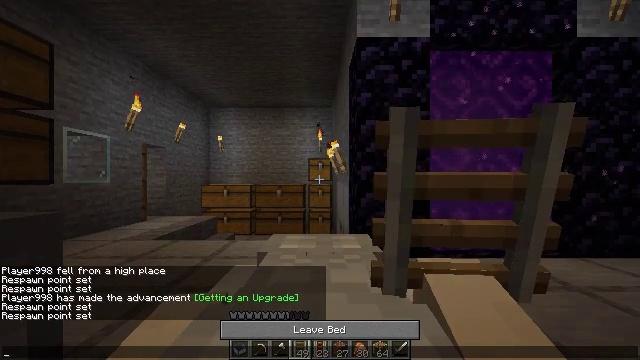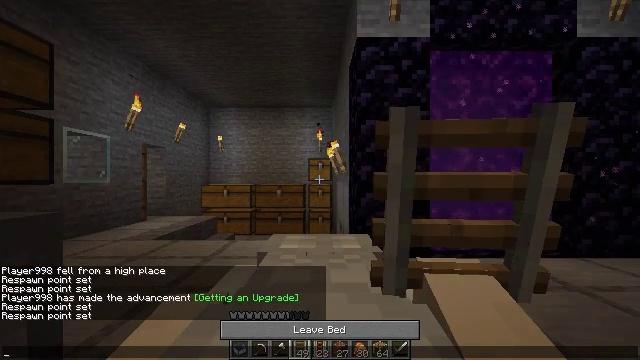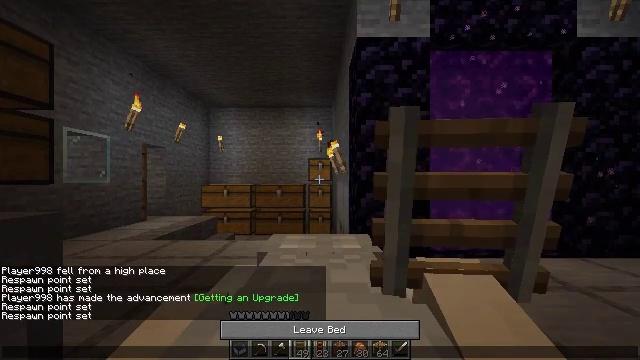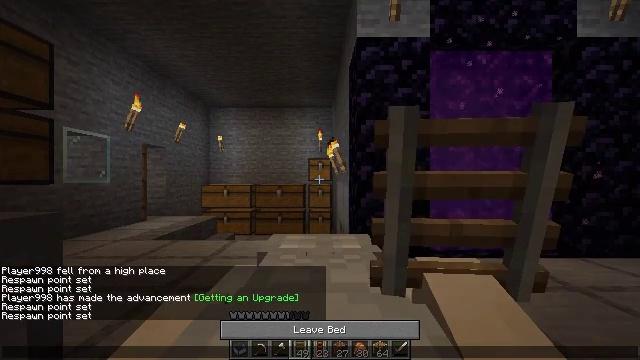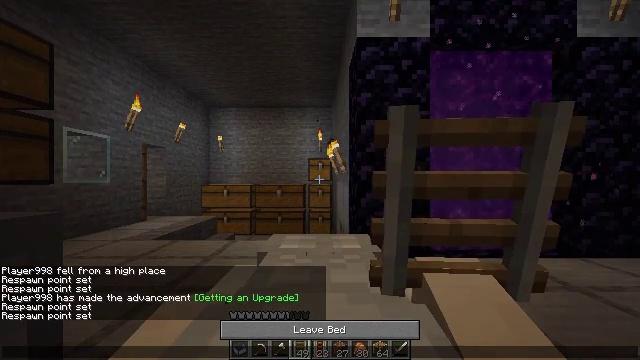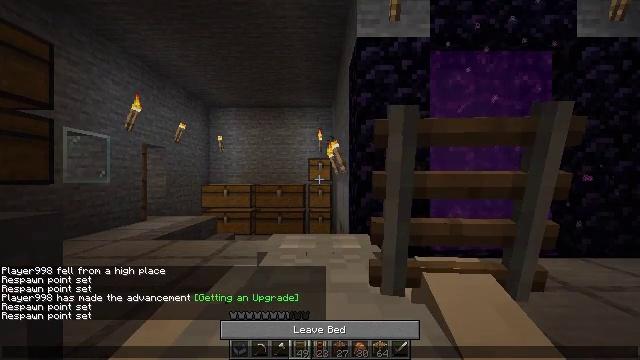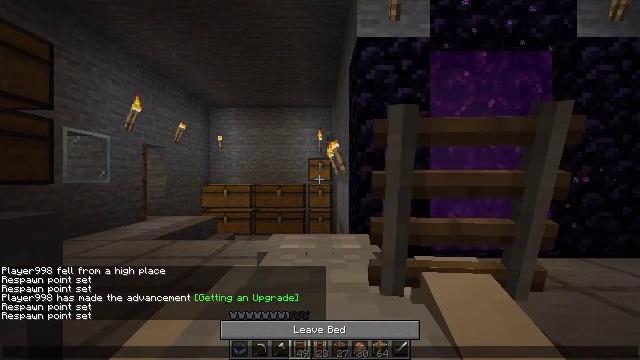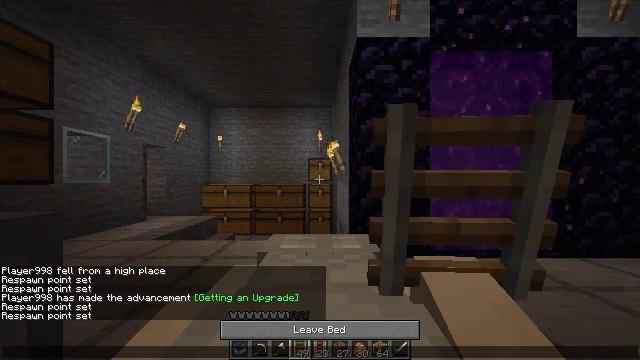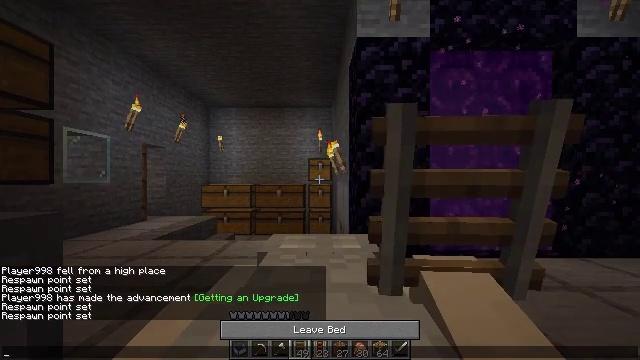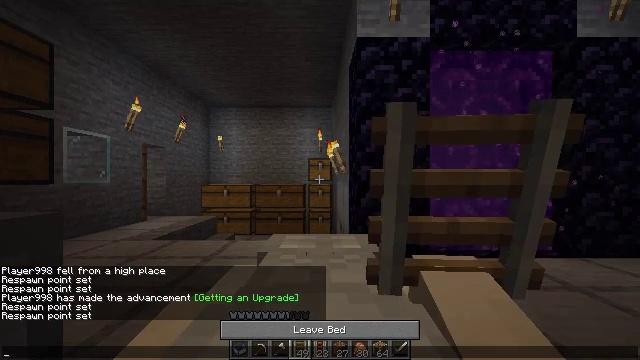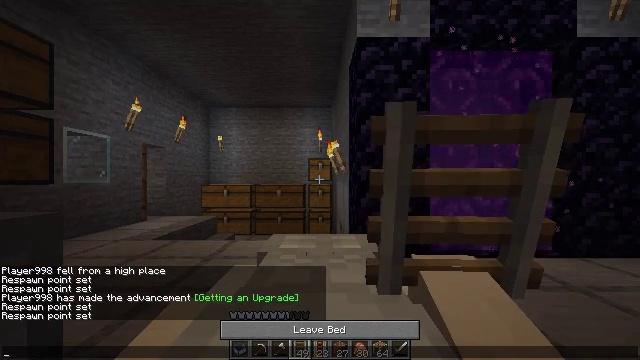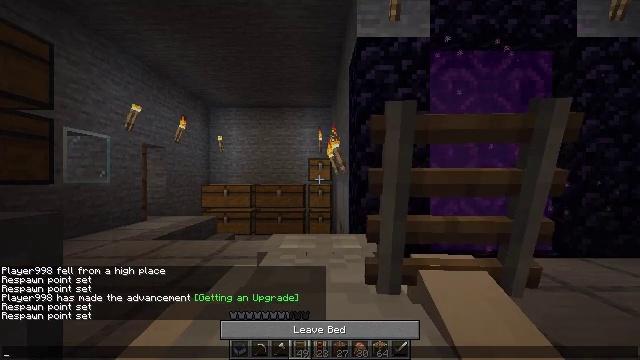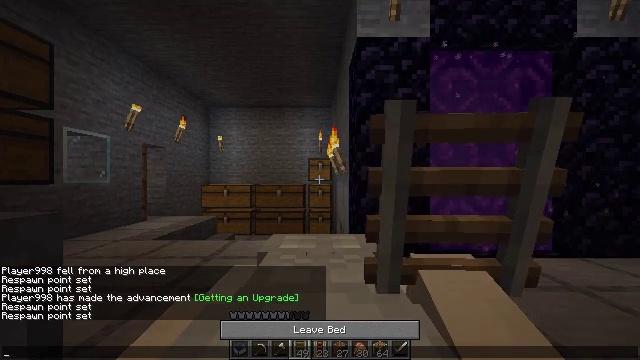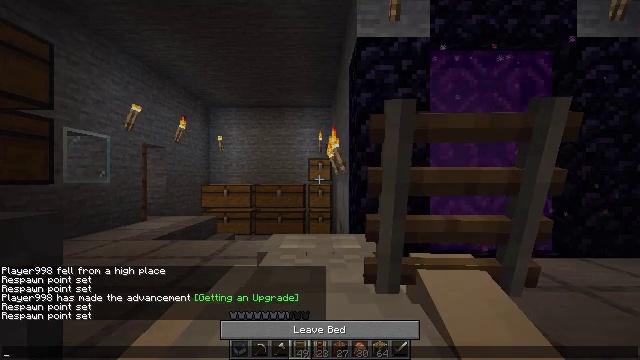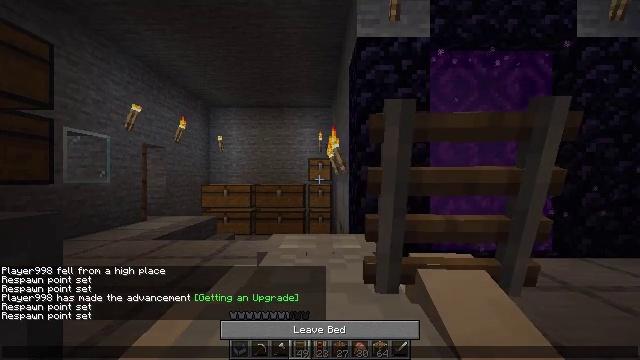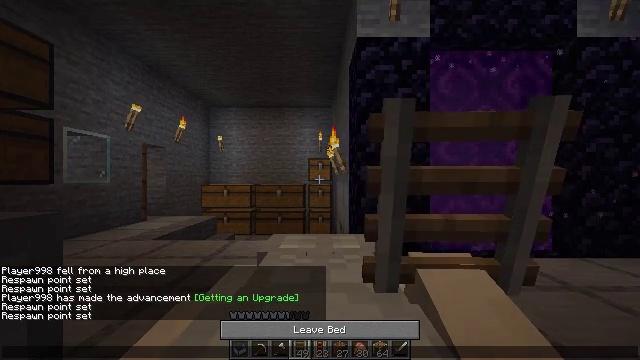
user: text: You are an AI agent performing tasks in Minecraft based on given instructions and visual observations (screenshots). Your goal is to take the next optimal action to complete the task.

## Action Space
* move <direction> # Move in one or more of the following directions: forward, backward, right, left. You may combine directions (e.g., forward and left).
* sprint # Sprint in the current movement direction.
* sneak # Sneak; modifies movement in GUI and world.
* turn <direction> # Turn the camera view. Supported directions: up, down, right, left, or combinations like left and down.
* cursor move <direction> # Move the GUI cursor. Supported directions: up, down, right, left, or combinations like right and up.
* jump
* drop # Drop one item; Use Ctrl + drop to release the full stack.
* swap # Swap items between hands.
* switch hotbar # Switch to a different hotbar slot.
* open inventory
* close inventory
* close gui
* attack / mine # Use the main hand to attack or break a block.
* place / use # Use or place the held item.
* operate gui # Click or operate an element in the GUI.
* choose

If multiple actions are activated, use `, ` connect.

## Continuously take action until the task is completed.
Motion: motion action
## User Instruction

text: Dig and collect smooth stone.
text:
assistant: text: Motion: no_op
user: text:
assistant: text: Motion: no_op
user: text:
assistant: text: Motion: no_op
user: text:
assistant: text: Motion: no_op
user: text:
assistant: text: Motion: no_op
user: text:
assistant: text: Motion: no_op
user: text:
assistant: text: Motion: no_op
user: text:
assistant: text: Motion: no_op
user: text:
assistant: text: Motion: no_op
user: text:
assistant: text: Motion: no_op
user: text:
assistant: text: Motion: no_op
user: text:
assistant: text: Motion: no_op
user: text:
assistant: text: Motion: no_op
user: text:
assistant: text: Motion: no_op
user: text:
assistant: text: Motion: no_op
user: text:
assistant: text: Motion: no_op
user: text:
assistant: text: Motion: no_op
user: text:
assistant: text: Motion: no_op
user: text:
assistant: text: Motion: no_op
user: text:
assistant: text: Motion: no_op
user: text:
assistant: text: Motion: no_op
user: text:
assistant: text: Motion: no_op
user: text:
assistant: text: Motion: no_op
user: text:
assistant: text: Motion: no_op
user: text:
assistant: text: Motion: no_op
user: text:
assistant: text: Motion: no_op
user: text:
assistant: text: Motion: no_op
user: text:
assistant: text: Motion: no_op
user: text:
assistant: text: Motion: no_op
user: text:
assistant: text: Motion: no_op